Question: Currently, I have 6 curves shown in 6 different colors as below.

The 6 curves are in fact generated by 6 trials of . That means, ideally they should be the same curve, but due to the noise and different trial participants, they just look similar but not exactly the same.
Now I wish to create an algorithm that is able to identify that the 6 curves are essentially the same and cluster them together into one cluster.
1. The x-axis does NOT matter at all! I simply align them together for visual purpose. Thus, feel free to left/right shift the curves, if doing so helps.
2. "Sub-curves" that are part of the curves may appear. The "belongingness" is important and thus needs identifying as well. But again, left/right shifting is allowed.
I have attemped to learn some of the clustering algorithm, such as DBSCAN, K-means, Fuzzy C-means, etc. But I don't see their appropriateness in this case, because the "belongingness" needs to be spotted!
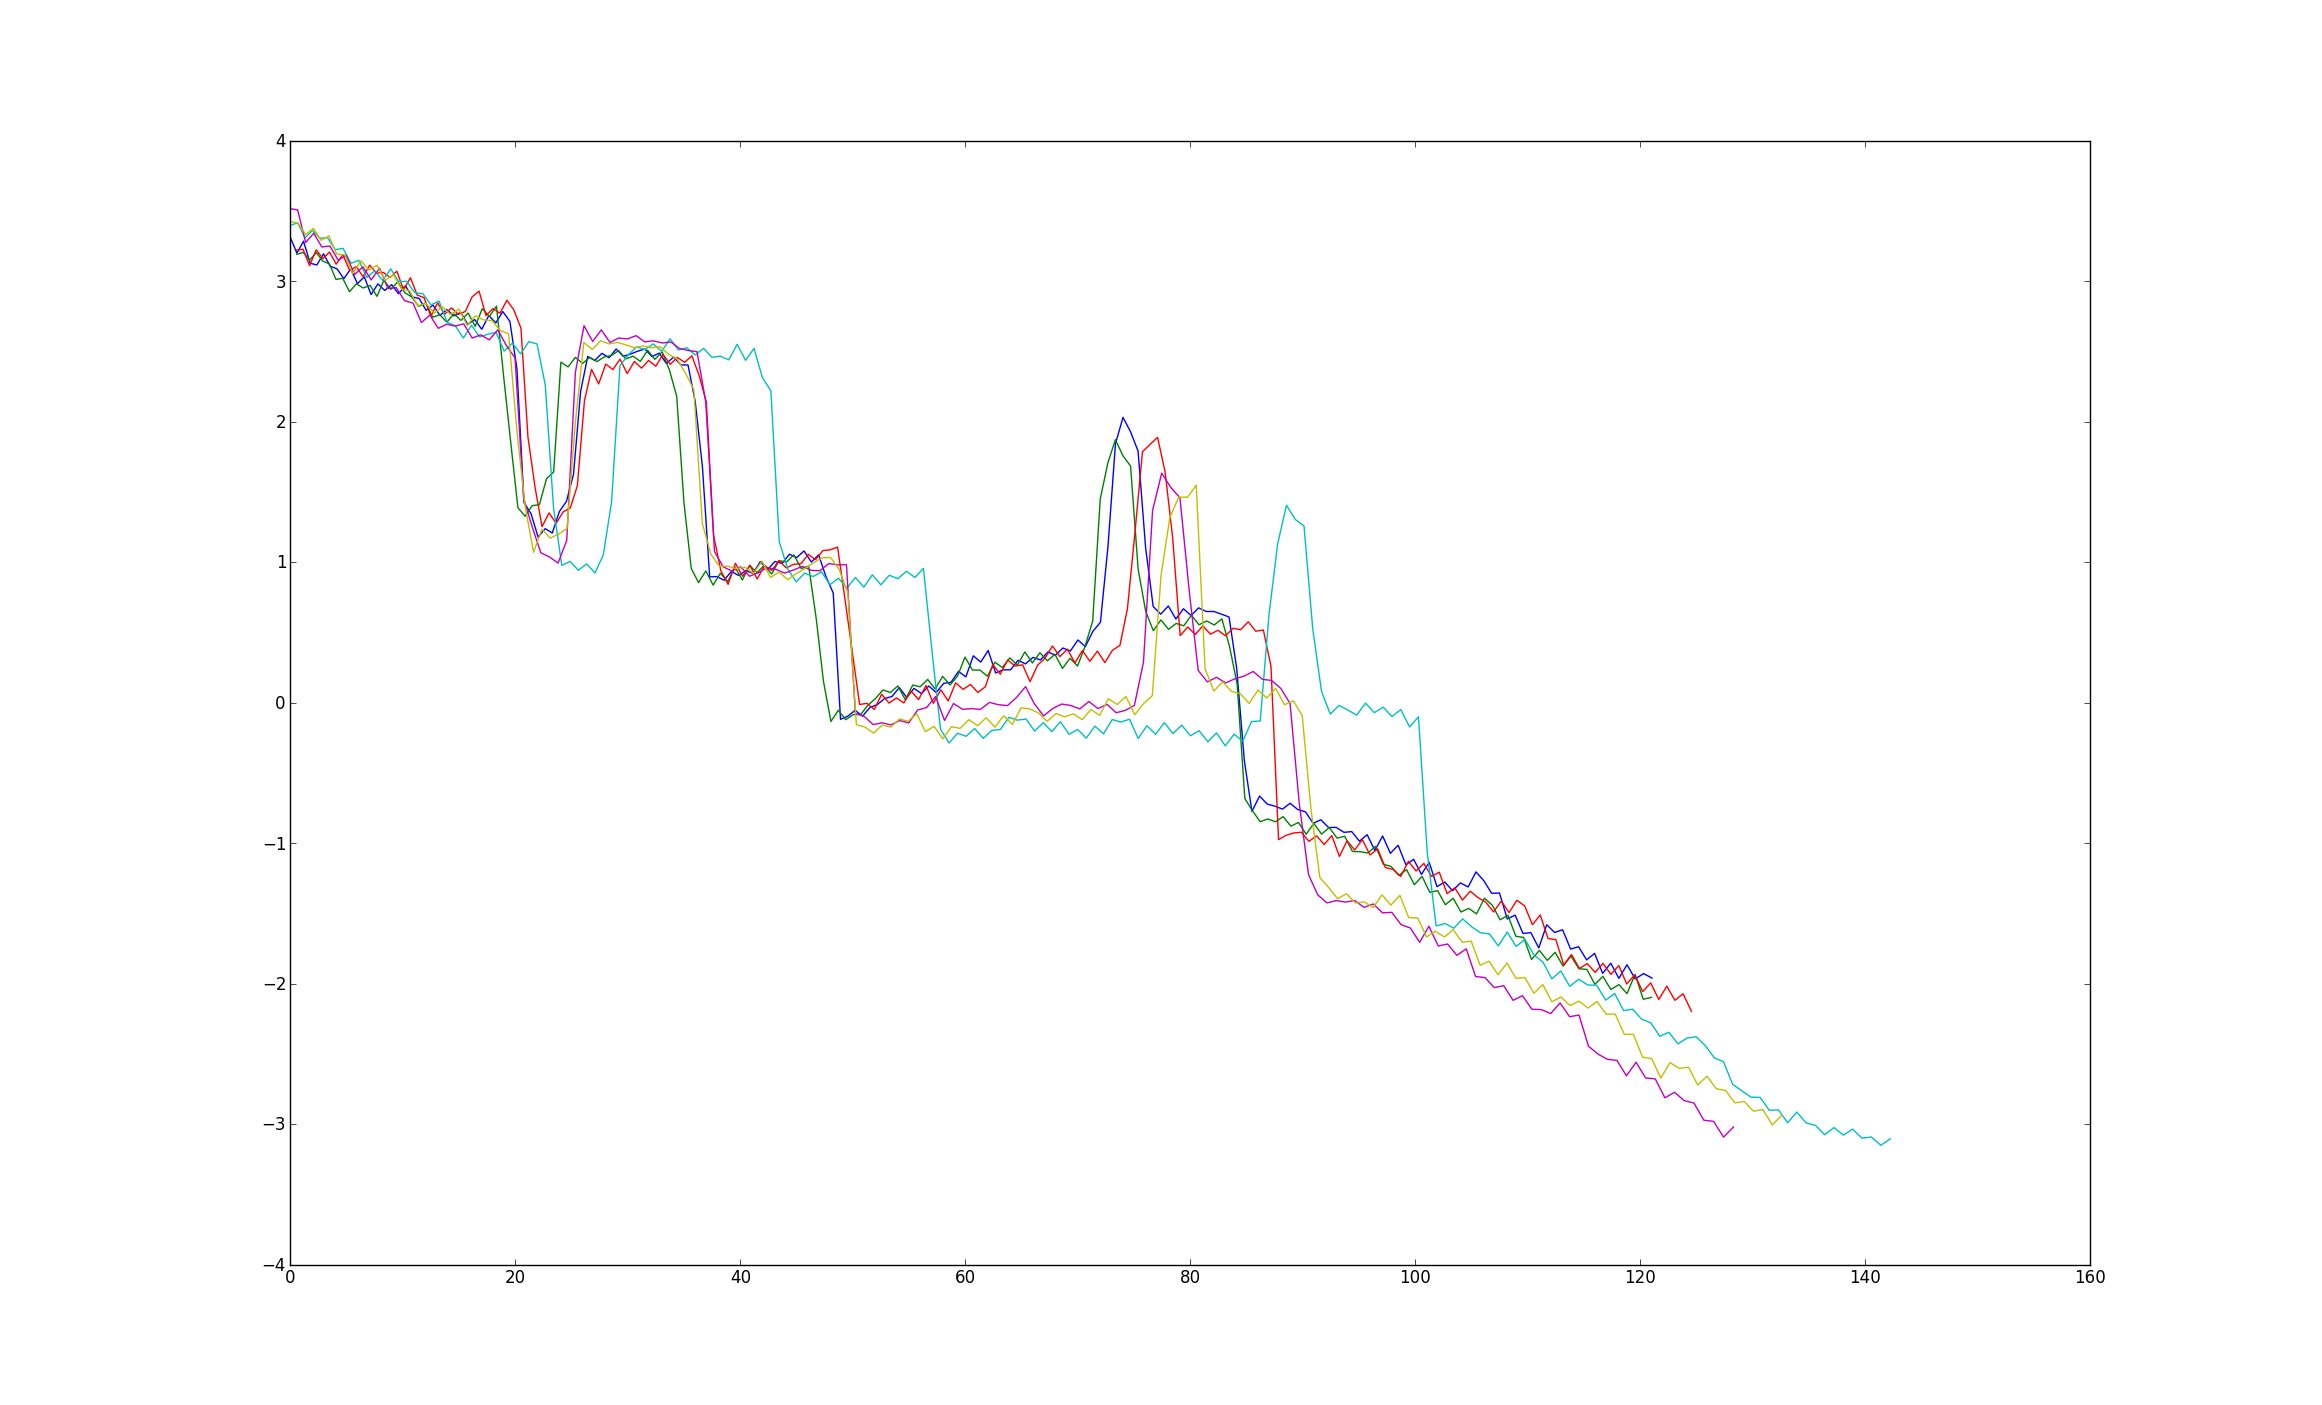
Answer: Have a look at , such as dynamic time warping.
They can be used with e.g. DBSCAN but NOT with k-means (you cannot compute a reasonable "mean" for these distances; k-means is really designed for squared Euclidean distances).